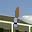
Label: 1